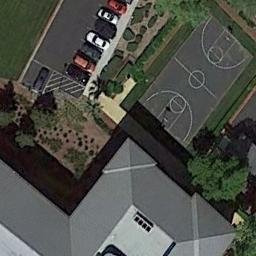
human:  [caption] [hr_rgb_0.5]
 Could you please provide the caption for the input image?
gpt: There is a basketball court and a parking lot around the building .

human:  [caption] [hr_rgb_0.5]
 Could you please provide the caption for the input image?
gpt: There is a basketball court on the upper right .

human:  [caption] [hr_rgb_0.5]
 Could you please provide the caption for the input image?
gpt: A basketball court next to a building and a parking lot beside .

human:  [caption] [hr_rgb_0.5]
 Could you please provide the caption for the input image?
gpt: There is a basketball court between the parking lot and a building .

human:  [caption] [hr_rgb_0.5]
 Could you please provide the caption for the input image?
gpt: Four cars were in the vacant lot next to the basketball court .